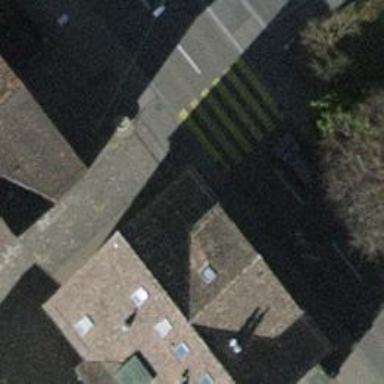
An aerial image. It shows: Kerb barrier.